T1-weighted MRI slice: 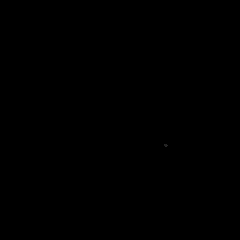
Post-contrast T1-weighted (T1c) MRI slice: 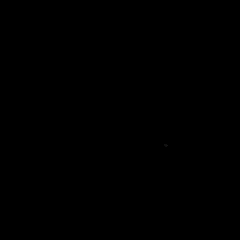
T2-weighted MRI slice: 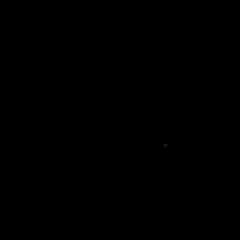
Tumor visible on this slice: no